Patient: sex F, age 63
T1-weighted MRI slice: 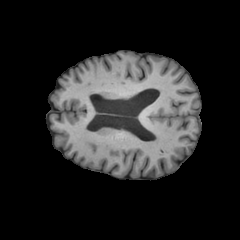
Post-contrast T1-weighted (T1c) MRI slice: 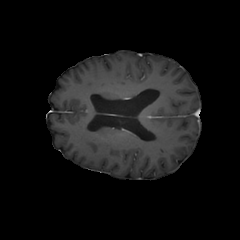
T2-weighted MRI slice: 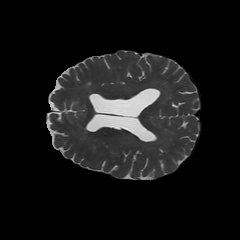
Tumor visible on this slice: no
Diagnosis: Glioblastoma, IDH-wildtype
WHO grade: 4